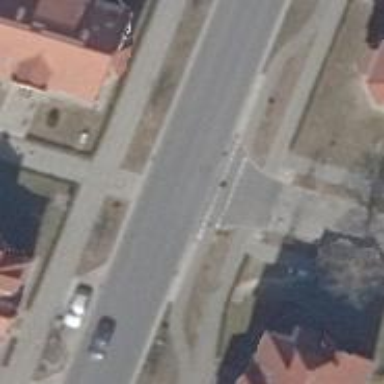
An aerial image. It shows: Sidewalk.